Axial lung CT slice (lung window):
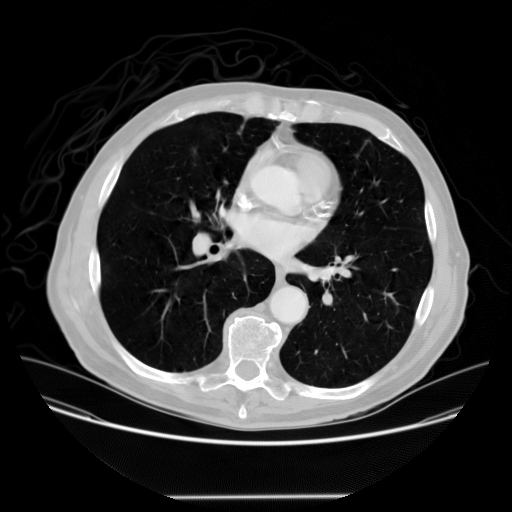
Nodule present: no